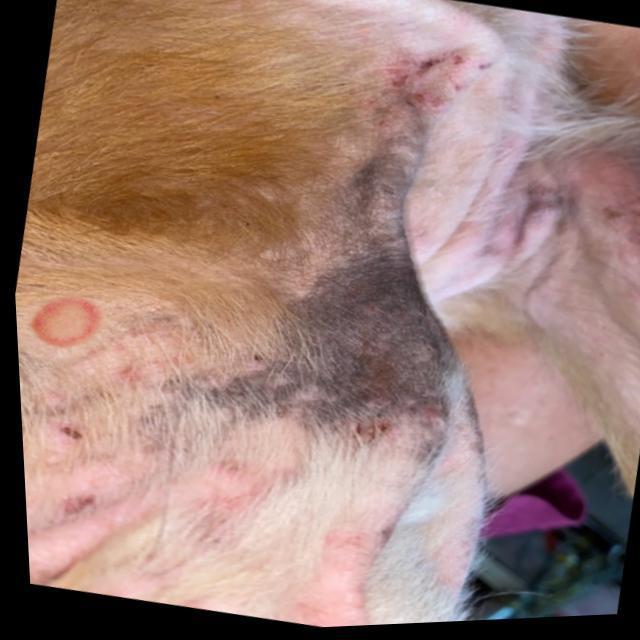
Canine ringworm (Dermatophytosis) — fungal infection caused by Microsporum or Trichophyton. Presents with circular alopecia, scaling, crusting, and broken hairs.